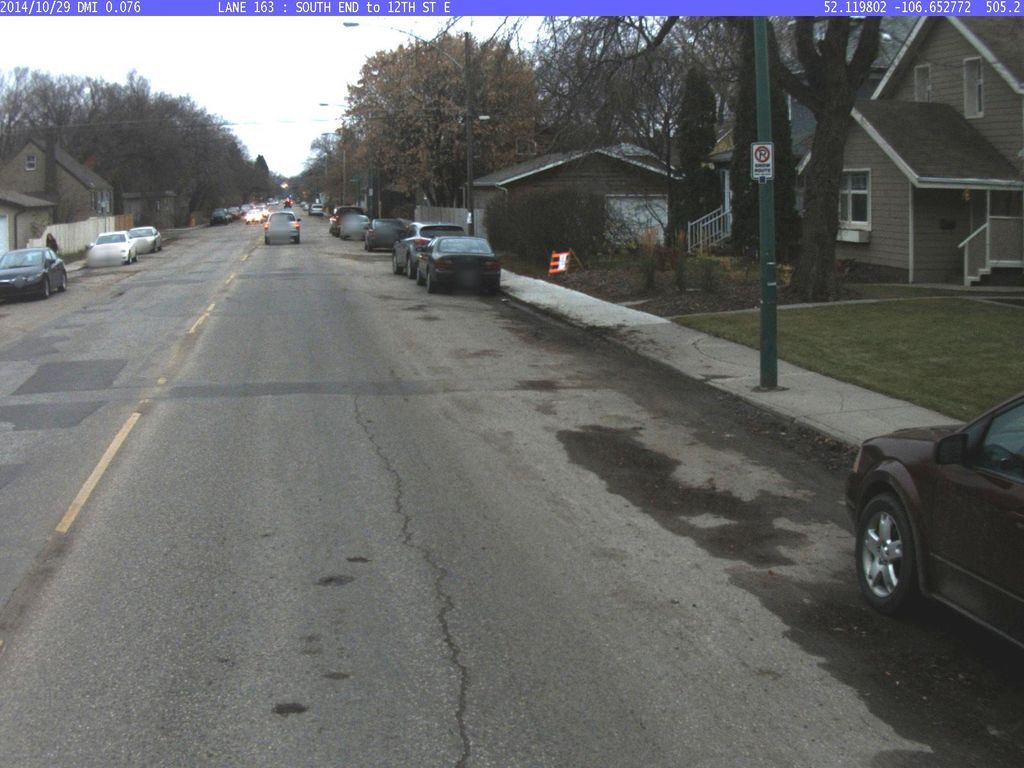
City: saskatoon